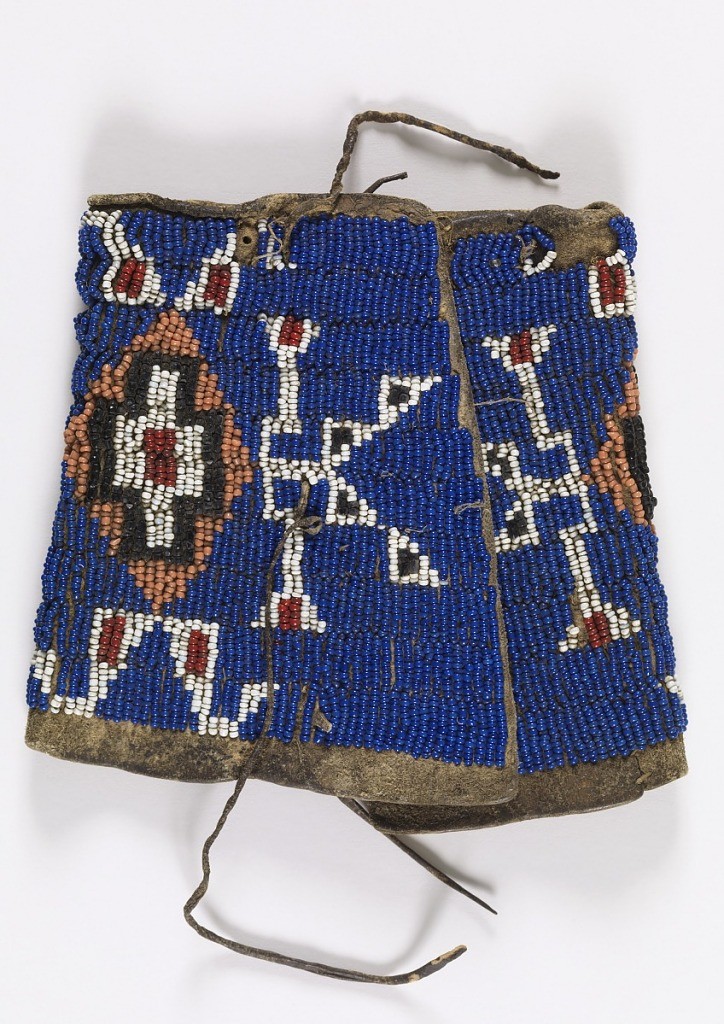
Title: Armband
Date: late 19th century
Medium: glass beads, hide Technique: lane stitch embroidery with beads Label: Lane stitch embroidered glass beads on hide
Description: Arm band of hide, beaded in a geometric pattern of white, black, red, and light orange on a predominantly blue beaded ground.